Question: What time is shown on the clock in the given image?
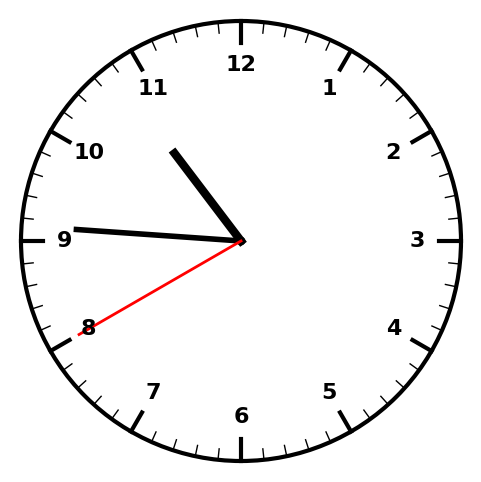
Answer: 10:45:40